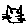
Label: cat